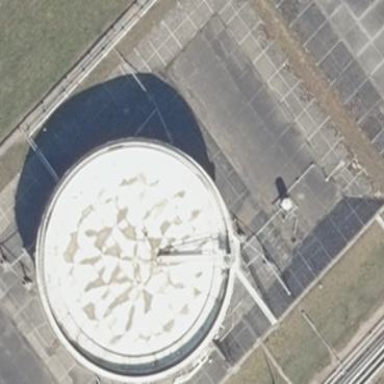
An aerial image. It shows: Storage tank which is man-made and housed in building.